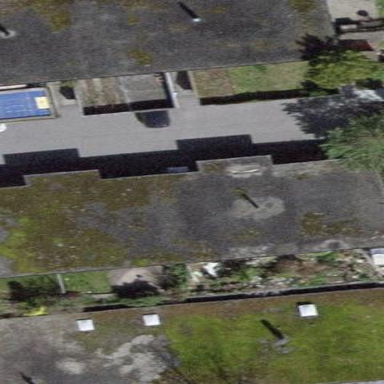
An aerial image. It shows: Building with tile roof.